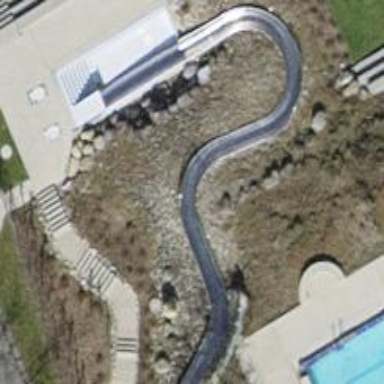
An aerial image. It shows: Water slide attraction.